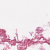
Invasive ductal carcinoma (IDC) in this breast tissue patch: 0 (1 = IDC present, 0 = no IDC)